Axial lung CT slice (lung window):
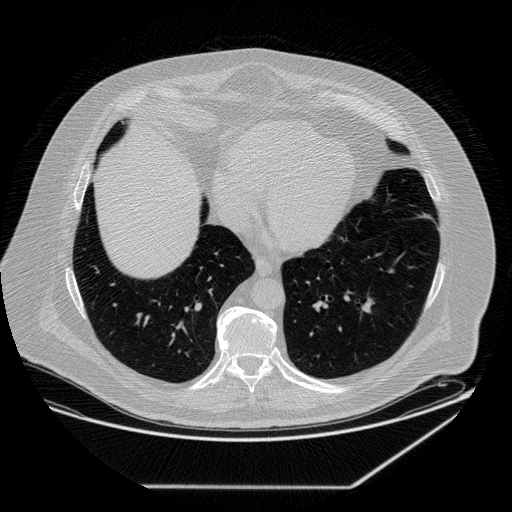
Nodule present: no